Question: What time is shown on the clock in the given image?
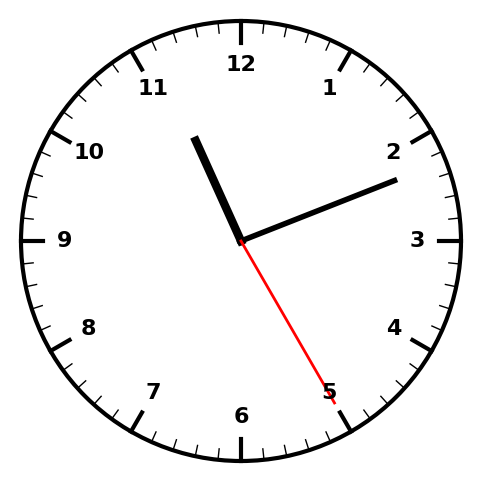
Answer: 11:11:25